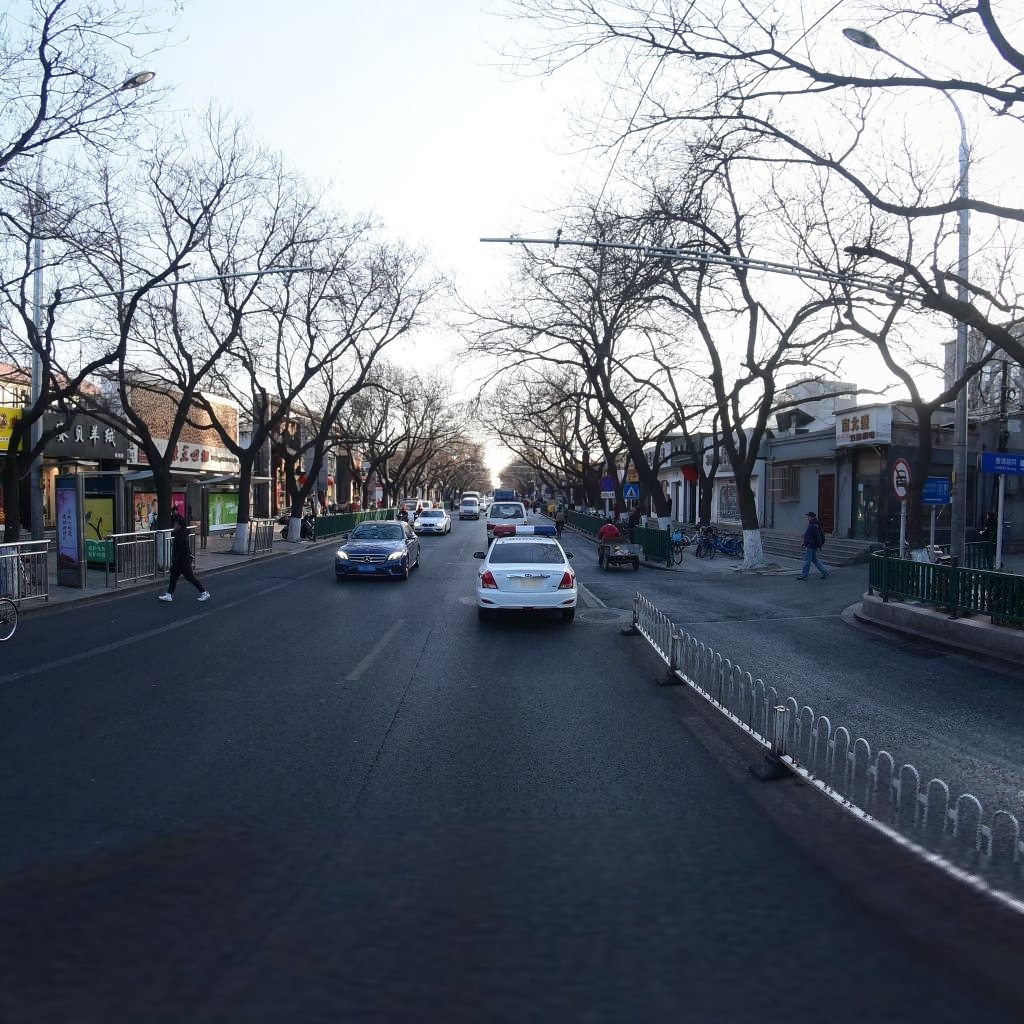
Region: Dongcheng
Road damage annotations: transverse patch, longitudinal crack, manhole cover, longitudinal patch, transverse crack